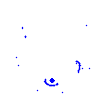
Particle: pion